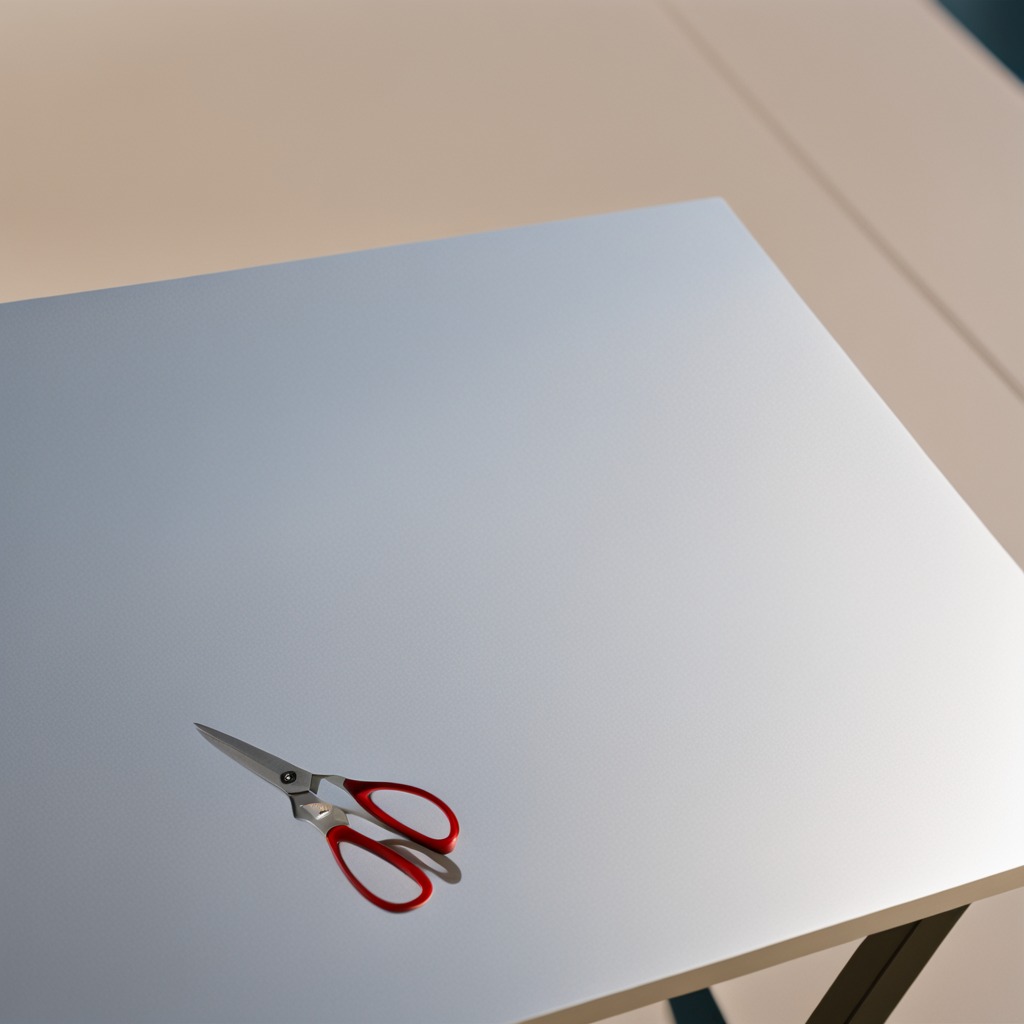
A scissor lies on the table.